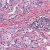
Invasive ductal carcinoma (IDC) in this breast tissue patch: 1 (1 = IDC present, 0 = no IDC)